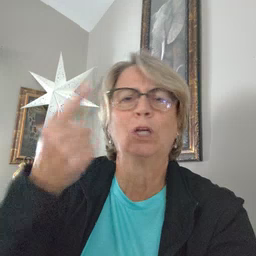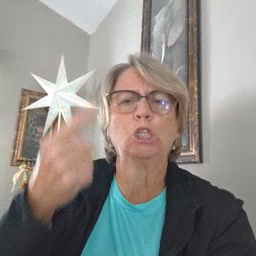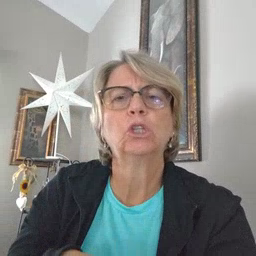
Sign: first